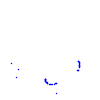
Particle: proton